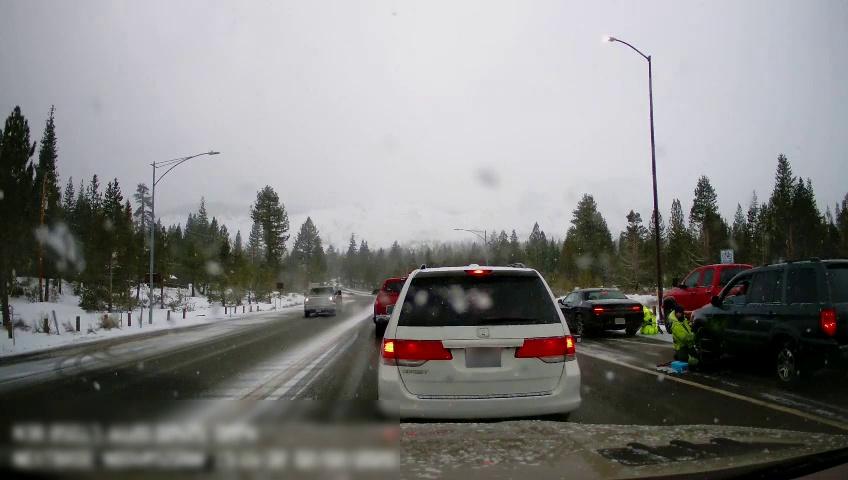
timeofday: Day
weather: Snowy
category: Drivable Space
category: Vehicles | Van
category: Vehicles | SUV
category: Vehicles | Truck
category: Pedestrians
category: Pedestrians
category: Vehicles | Car
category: Vehicles | Truck
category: Vehicles | SUV
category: Lanes | Current Lane
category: Lanes | Alternate Lane
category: Lanes | Alternate Lane
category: Lanes | Alternate Lane
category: Traffic | Signs